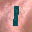
Label: 1